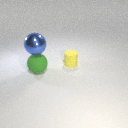
large green rubber sphere to the left of small yellow rubber cylinder